Aerial crown-view tile of a tropical tree (Barro Colorado Island, Panama), acquired 20241014:
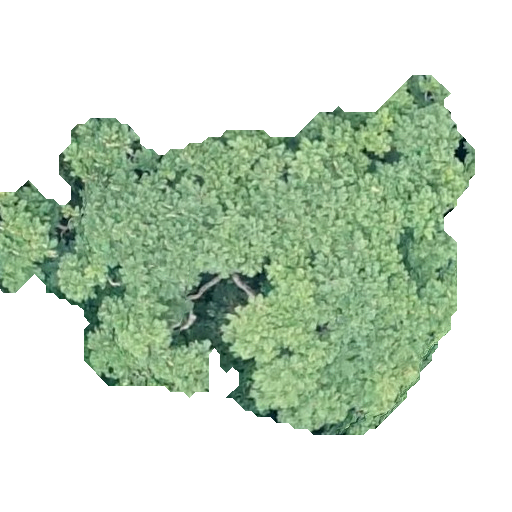
Species: Jacaranda copaia
GBIF accepted scientific name: Jacaranda copaia
Crown area: 174.623 m²